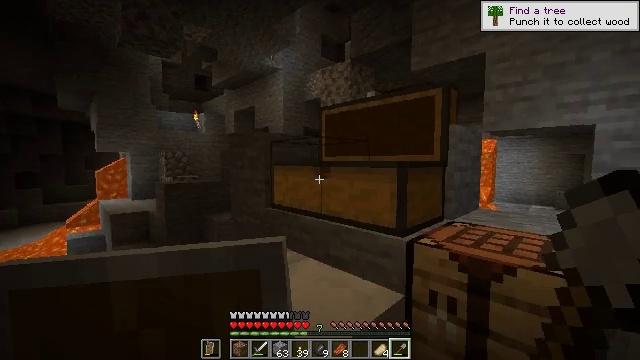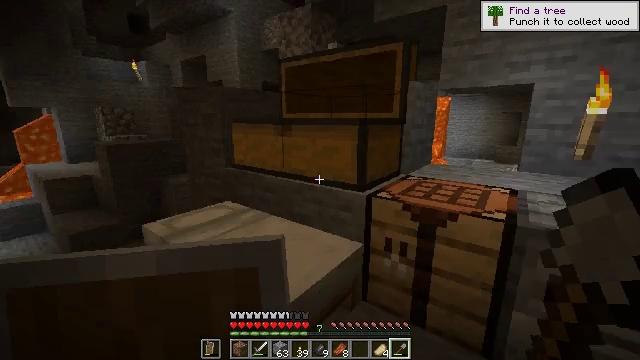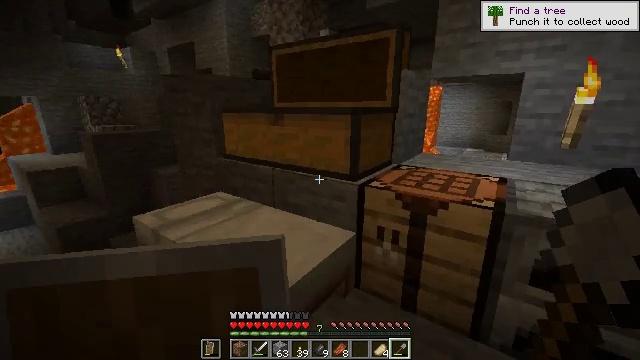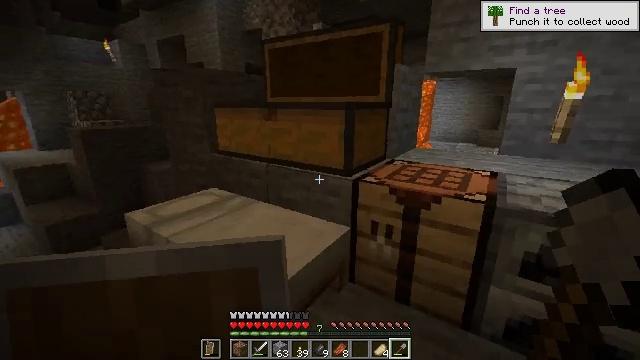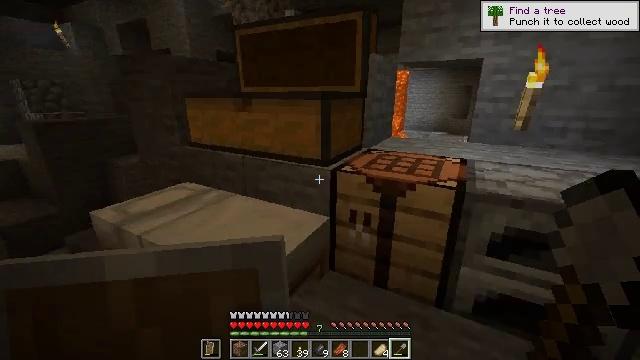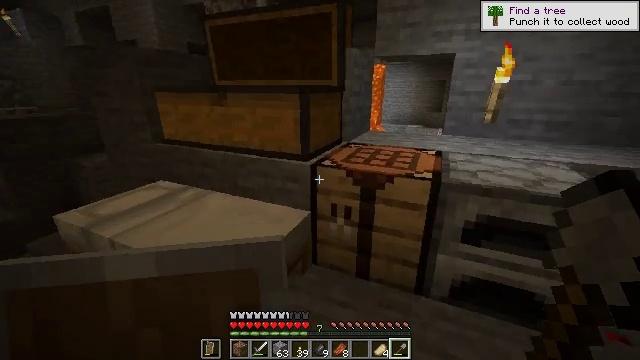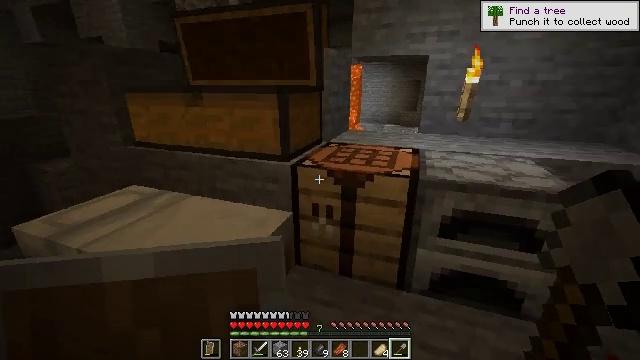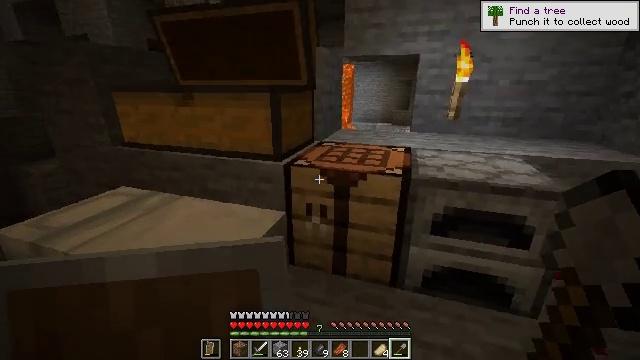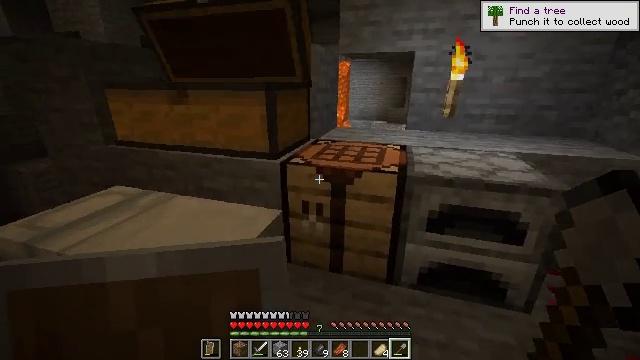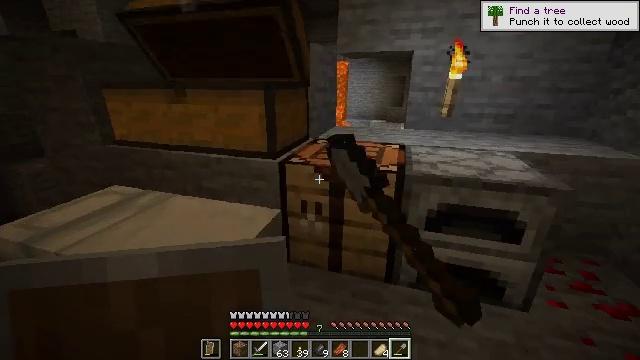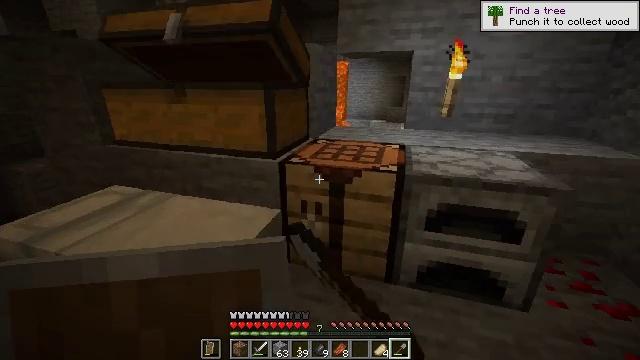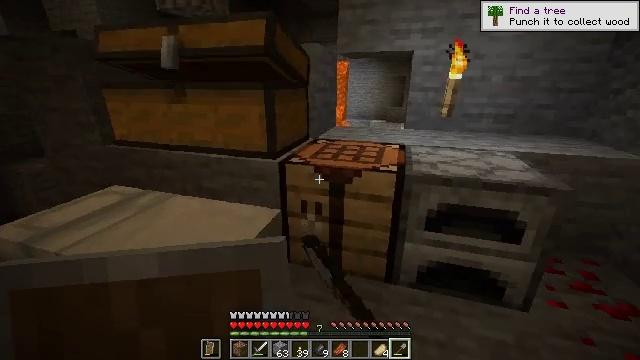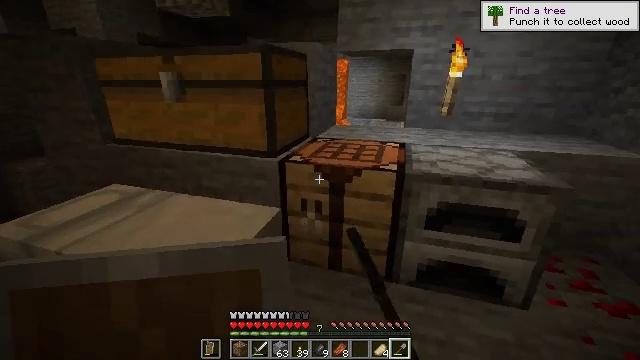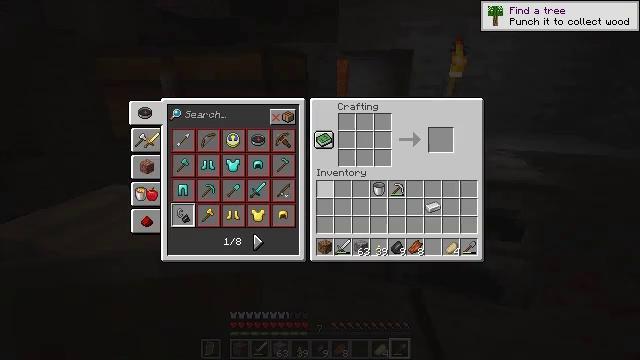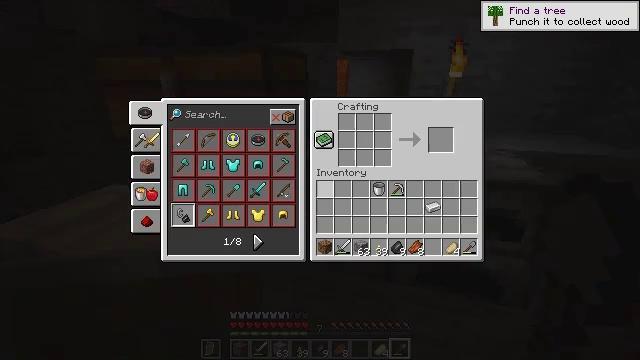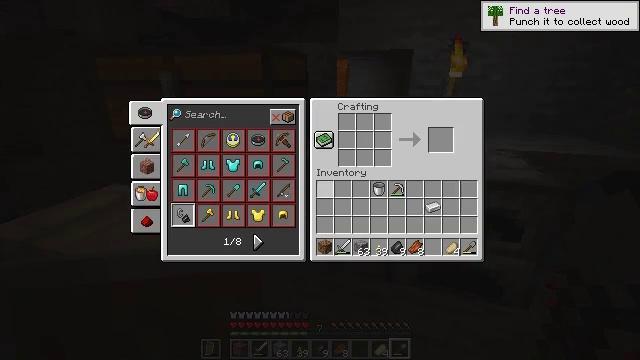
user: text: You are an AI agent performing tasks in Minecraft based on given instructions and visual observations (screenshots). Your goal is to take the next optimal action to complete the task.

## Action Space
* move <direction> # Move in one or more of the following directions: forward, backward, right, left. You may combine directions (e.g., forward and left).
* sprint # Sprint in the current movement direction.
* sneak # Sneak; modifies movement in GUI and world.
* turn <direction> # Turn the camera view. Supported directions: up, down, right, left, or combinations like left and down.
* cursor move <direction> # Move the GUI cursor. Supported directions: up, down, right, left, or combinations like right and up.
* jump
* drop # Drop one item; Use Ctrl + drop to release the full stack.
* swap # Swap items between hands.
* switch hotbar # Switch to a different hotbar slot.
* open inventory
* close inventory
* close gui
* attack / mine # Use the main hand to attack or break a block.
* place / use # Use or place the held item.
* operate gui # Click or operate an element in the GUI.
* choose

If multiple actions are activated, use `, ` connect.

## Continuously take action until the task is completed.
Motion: motion action
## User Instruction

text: Create flint and steel using flint and iron on the crafting table.
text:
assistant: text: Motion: turn right and down
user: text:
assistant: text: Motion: turn right and down
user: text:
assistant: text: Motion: turn right and down
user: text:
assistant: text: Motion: turn right and down
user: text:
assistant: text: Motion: turn right and down
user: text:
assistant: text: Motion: turn right
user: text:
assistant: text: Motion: turn right
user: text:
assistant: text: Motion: use / place
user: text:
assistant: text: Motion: use / place
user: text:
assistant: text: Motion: no_op
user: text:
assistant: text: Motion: no_op
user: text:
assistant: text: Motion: no_op
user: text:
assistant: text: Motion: no_op
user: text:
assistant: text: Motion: no_op
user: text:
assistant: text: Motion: no_op
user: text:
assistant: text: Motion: turn right
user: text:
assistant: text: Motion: turn right and down
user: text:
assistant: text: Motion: turn right
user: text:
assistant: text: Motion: no_op
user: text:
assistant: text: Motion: no_op
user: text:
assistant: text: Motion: no_op
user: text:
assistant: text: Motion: no_op
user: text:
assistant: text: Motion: no_op
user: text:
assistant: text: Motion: attack / mine
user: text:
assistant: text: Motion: attack / mine
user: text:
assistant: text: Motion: turn left
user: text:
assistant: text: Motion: turn left and up
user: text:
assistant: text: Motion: turn left and up
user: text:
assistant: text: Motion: turn left and up
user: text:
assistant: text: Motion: turn left and up